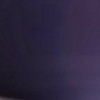
Label: space